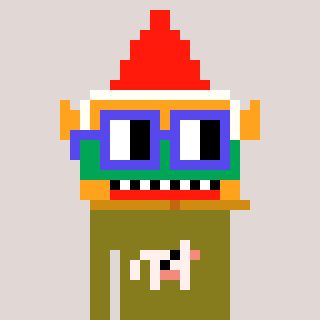
a pixel art character with square blue glasses, a gnome-shaped head and a gunk-colored body on a warm background